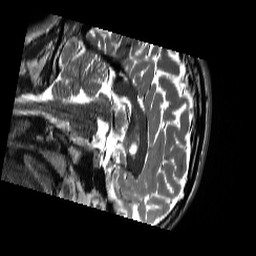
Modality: T2w
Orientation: sagittal
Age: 19
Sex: male